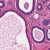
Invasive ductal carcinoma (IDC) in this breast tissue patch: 0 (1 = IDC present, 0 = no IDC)